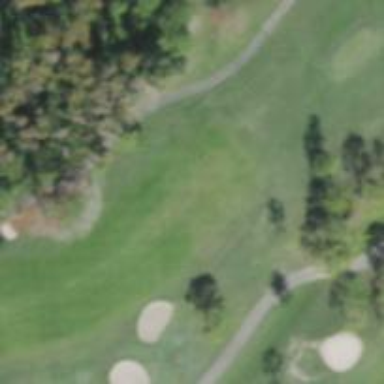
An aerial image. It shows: Golf hole.